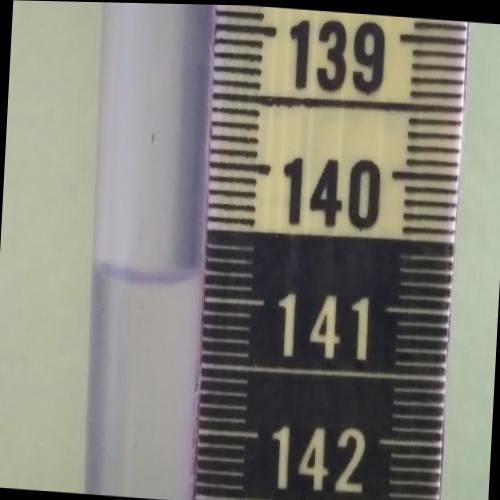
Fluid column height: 140.8 cm